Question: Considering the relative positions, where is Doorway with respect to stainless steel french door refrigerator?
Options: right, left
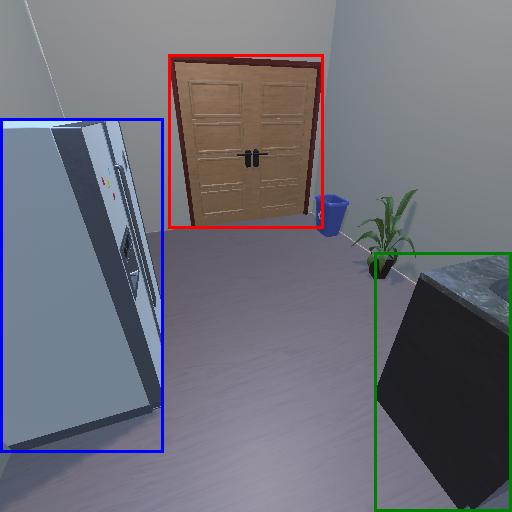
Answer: right